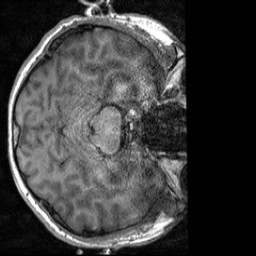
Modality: T1w
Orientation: axial
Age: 27
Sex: male
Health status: healthy
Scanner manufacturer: siemens
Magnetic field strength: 3 T
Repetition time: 2 s
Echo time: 0.00232 s